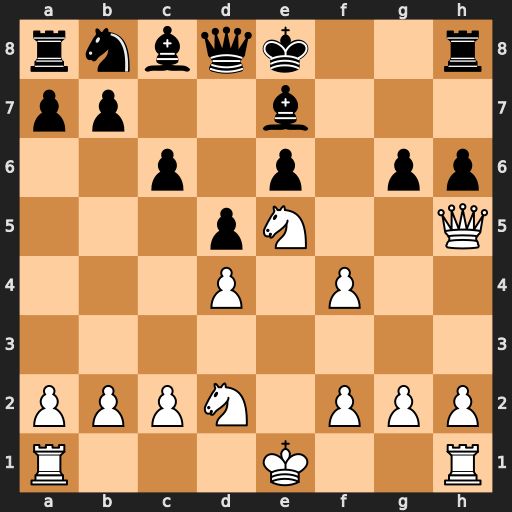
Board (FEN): rnbqk2r/pp2b3/2p1p1pp/3pN2Q/3P1P2/8/PPPN1PPP/R3K2R
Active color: w
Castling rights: KQkq
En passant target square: -
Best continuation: Qxg6+ Kf8 Qf7#